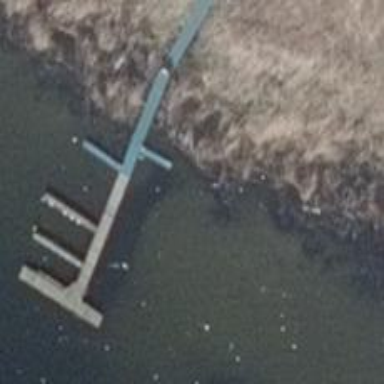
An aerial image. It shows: Man-made pier.